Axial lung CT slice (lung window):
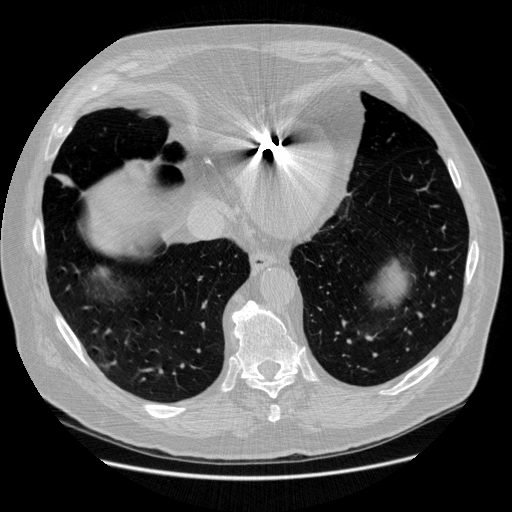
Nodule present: no